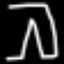
Label: pants